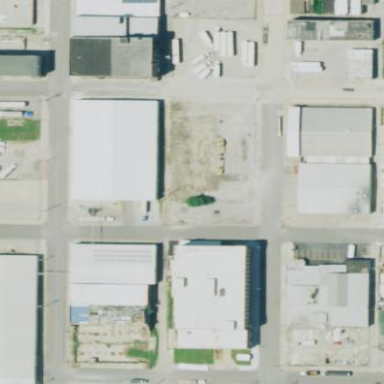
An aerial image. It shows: Industrial area.